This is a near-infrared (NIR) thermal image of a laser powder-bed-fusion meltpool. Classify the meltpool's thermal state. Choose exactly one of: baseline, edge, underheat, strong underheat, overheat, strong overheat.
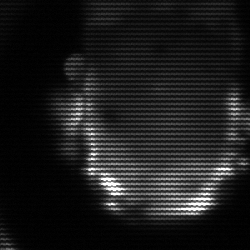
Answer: baseline